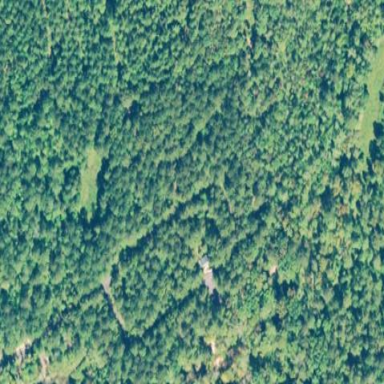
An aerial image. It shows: Landscape covered with trees.